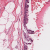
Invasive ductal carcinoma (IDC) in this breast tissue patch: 0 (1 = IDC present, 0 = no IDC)